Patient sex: M
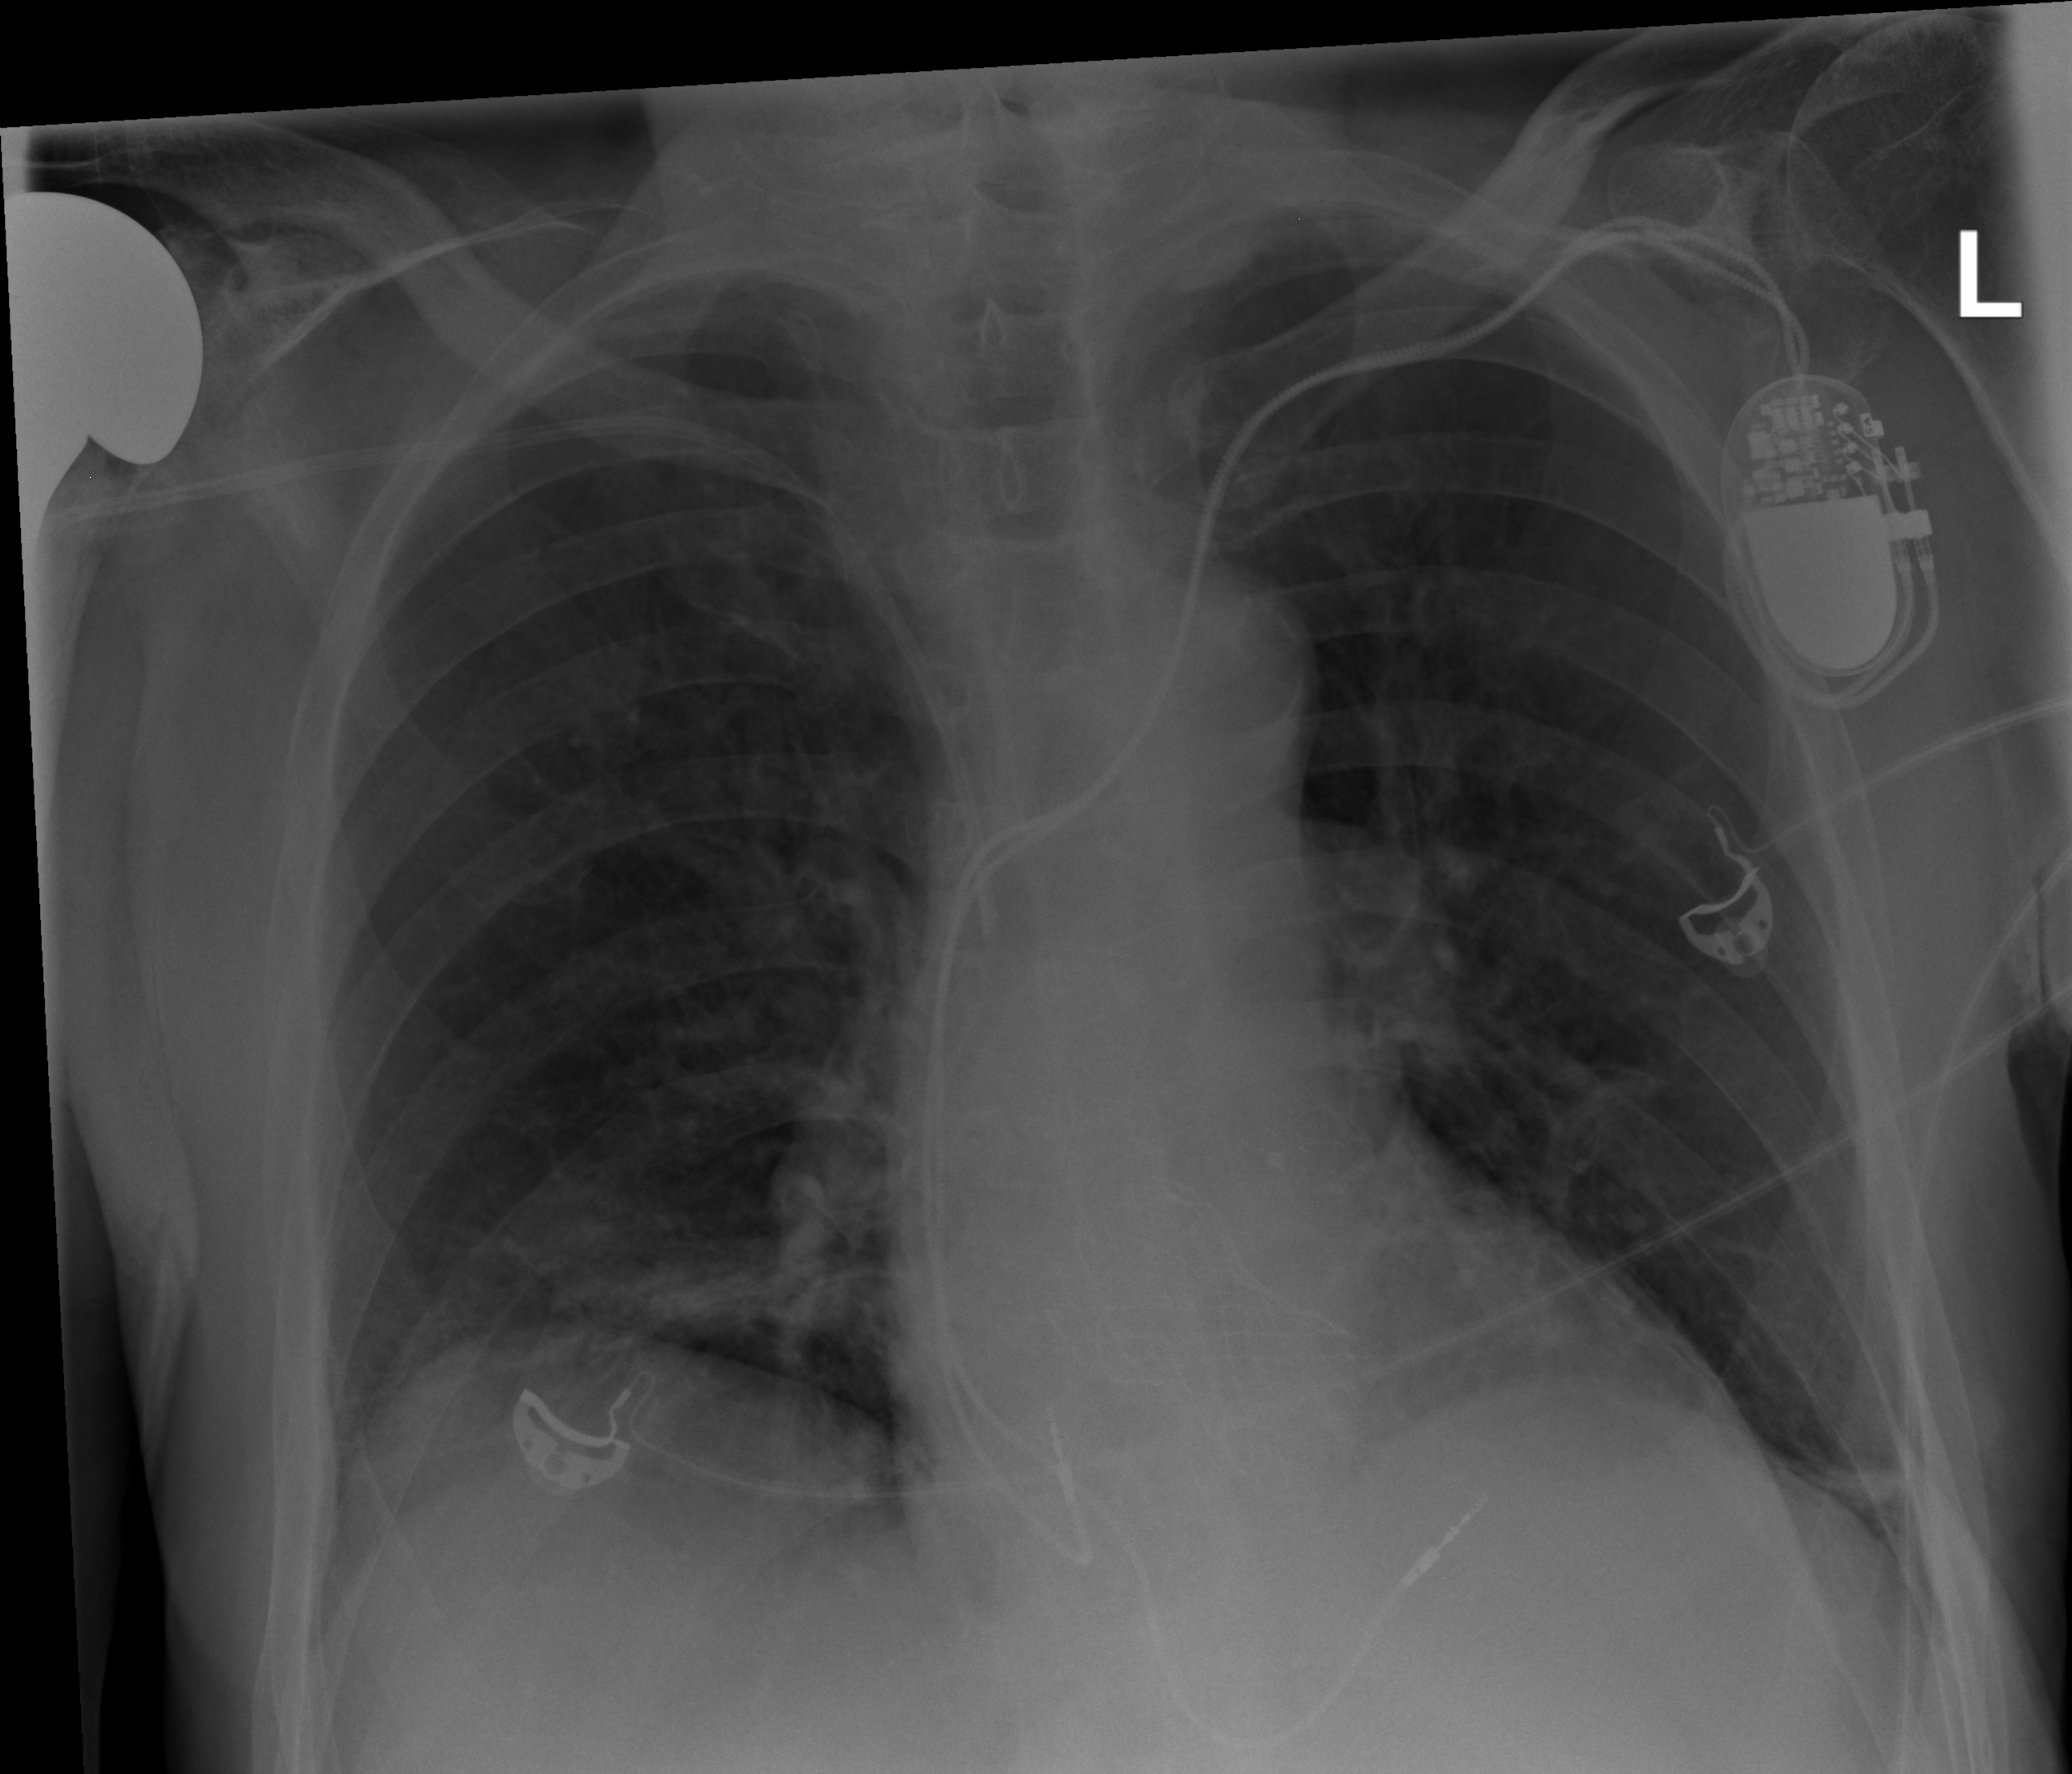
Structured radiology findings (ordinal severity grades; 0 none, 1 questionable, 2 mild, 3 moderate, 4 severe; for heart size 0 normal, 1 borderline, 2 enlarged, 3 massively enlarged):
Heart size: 0
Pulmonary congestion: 0
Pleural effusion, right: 0
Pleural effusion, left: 0
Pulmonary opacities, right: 0
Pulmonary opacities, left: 0
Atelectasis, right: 2
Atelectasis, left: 2